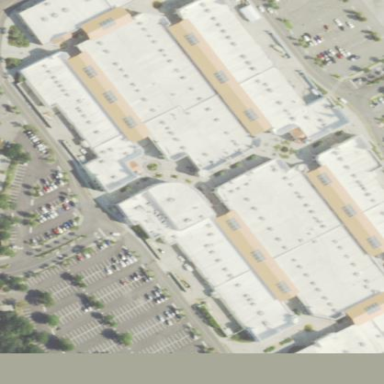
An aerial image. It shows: Retail area.